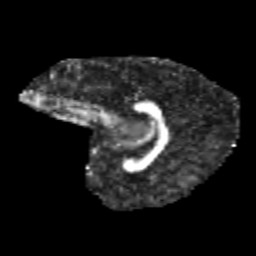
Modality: FA
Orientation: sagittal
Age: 12
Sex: female
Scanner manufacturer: siemens
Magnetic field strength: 3 T
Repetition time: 3.8 s
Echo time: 0.07 s